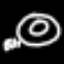
Label: donut